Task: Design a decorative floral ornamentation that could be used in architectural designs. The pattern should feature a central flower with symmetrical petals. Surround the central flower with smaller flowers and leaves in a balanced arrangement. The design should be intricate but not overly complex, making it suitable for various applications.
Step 1346:
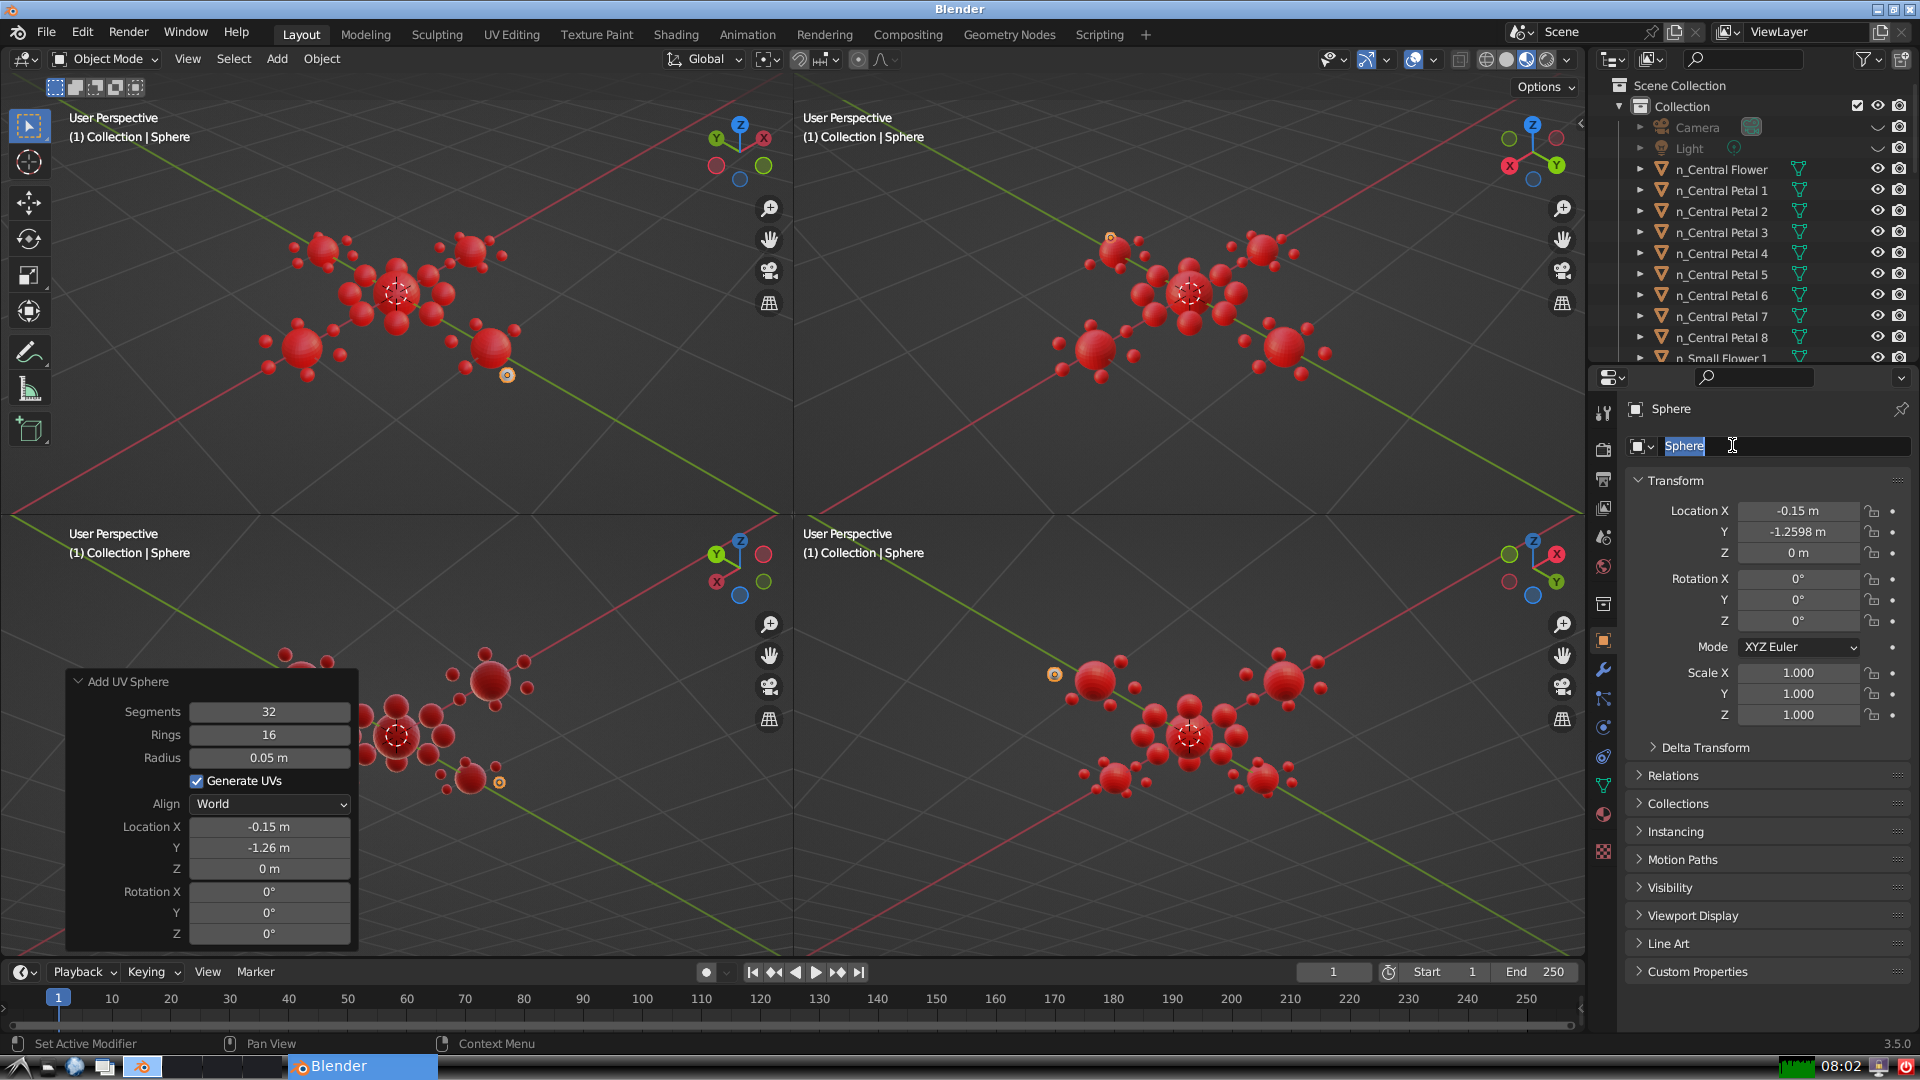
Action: input_text: n_Small Petal 4-5